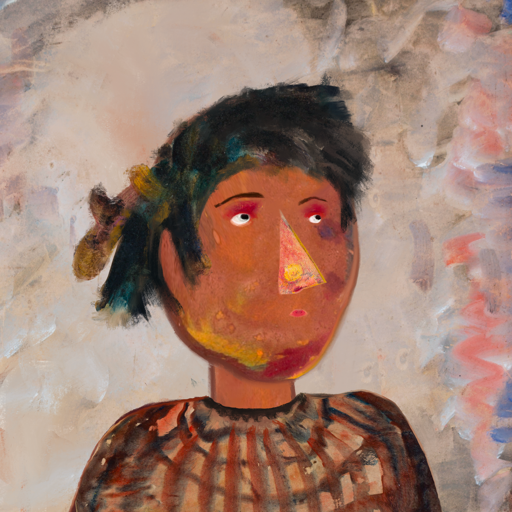
Background: Roy_Bahadur, Head And Neck Side: Mother_And_Son_Son, Face Side: Irani, Bust: Orphan, Hair Side: Pipe, Head Accessory: Blank, Second Necklace: Blank, Necklace: Blank, Baby: Blank